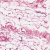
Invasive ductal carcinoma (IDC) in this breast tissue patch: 0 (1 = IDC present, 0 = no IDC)